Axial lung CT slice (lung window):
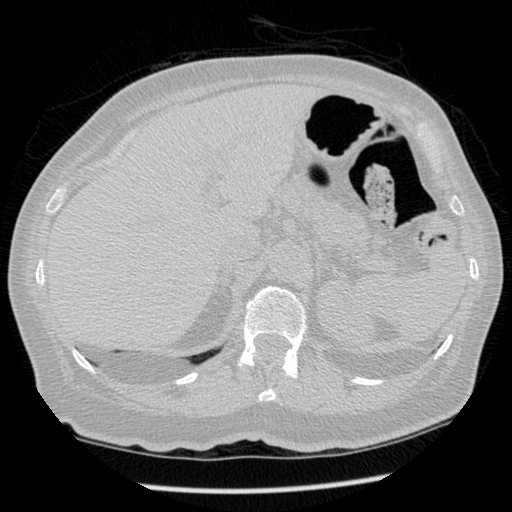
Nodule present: no